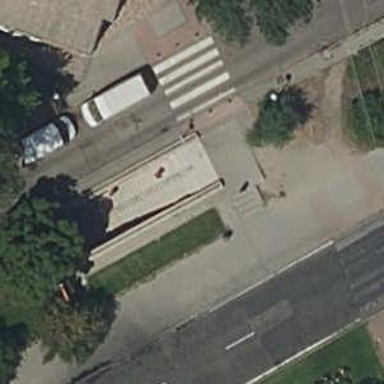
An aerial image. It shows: Subway entrance for railway system.